В непрозрачном плоском слое толщиной $h$ просверлено отверстие, форма боковой поверхности которого представляет собой усечённый конус с диаметрами оснований $d$ и $D$, ось которого перпендикулярна плоским поверхностям слоя. Боковая поверхность конуса посеребрена и идеально отражает падающий на неё свет. За слоем на расстоянии $L$ от ближайшей к нему плоской поверхности слоя находится плоский экран.  Система освещается параллельным потоком света, направленным вдоль оси конуса. Геометрические параметры $h, d, D$ и $L$ связаны соотношениями: $D \ll h \ll L$, $D = 4d$.
Изобразите картину, наблюдаемую на экране. На рисунке укажите все характерные геометрические размеры.
Как изменится картина из пункта 1, если между слоем и экраном поместить тонкую собирающую линзу? Фокусное расстояние линзы $F = L/2$, главная оптическая ось линзы совпадает с осью конуса, экран расположен в фокальной плоскости линзы. все характерные геометрические размеры должны быть выражены через $d$, $h$ и $L$.
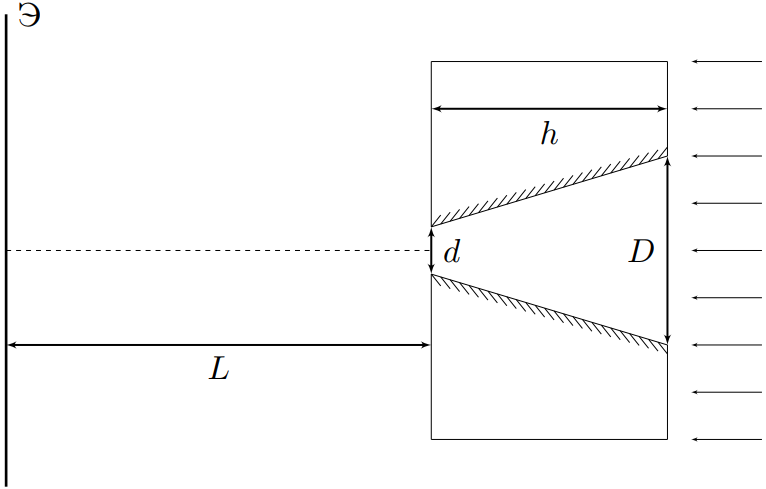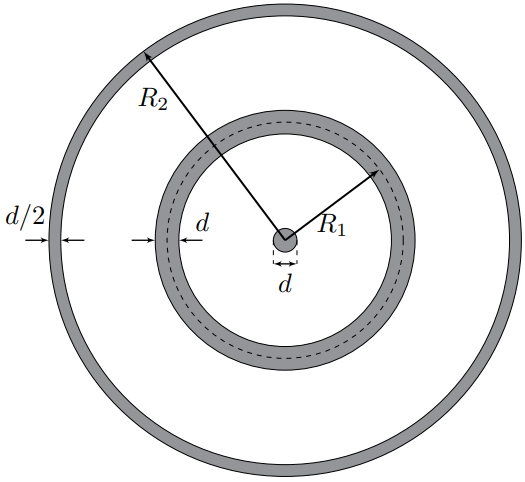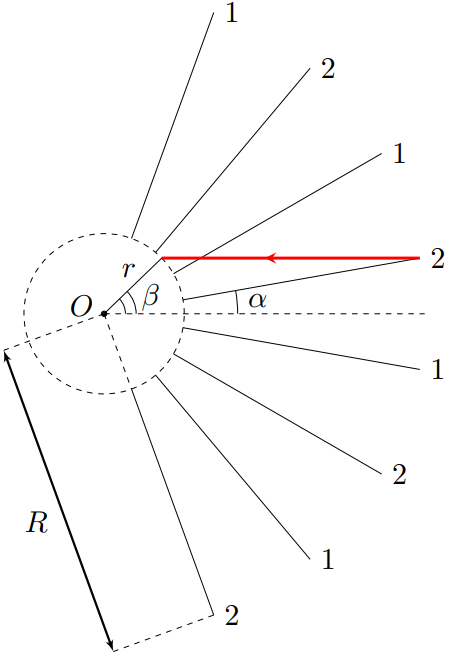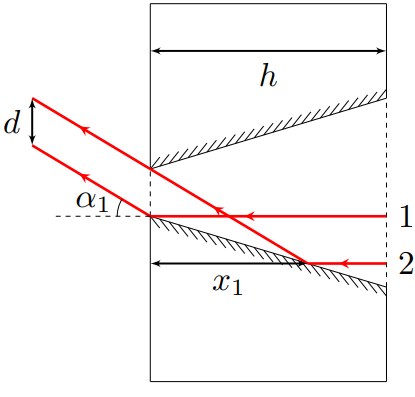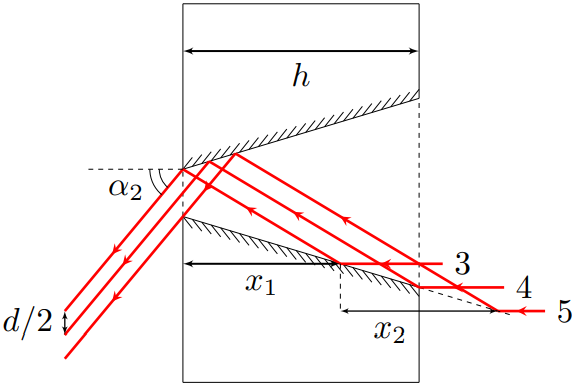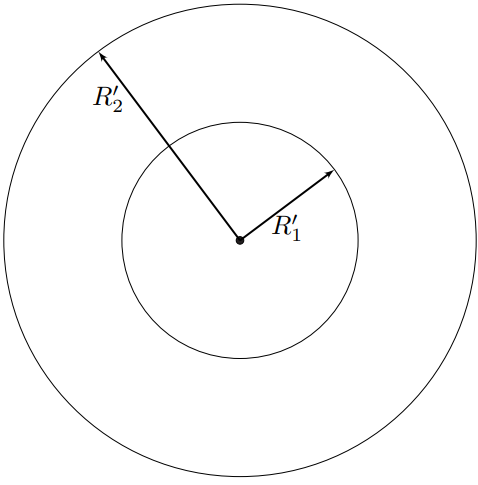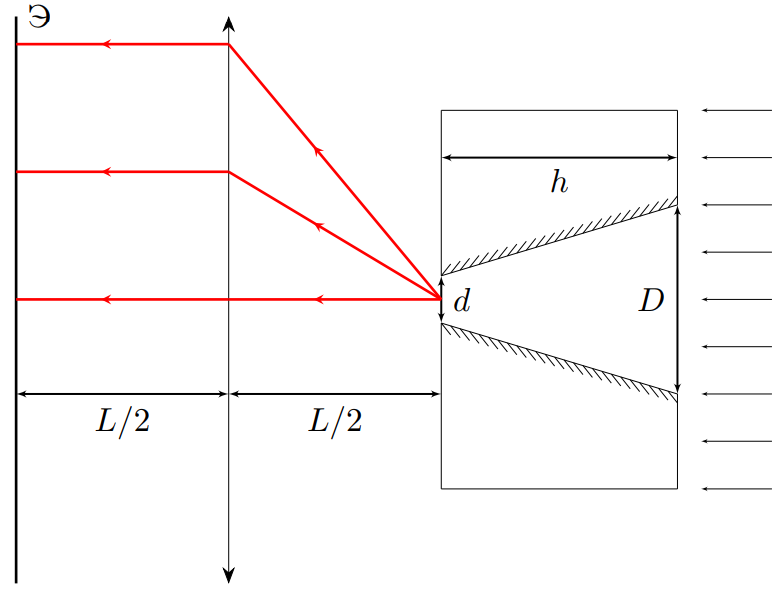
Изобразите картину, наблюдаемую на экране. На рисунке укажите все характерные геометрические размеры.
Решение: Рассмотрим пучок лучей падающих на правое (по рисунку) основание конуса диаметром $D$. Часть лучей, идущих в пределах круга диаметром $d$ с центром на оси конуса, проходит без препятствий и образует на экране круглое пятно того же диаметра.Остальные лучи, прошедшие через входное сечение конуса, испытывают не менее одного отражения от боковой поверхности конуса. Поскольку оптическая схема имеет осевую симметрию, то эти, испытавшие отражения, лучи будут образовывать кольца, с центром в точке пересечения экрана осью конуса. Выясним количество и геометрию этих колец (радиусы и ширину колец, а также возможность их перекрытия друг с другом). Первое решение: Рассмотрим луч, падающий на самый край входного сечения конуса. До попадания на экран он испытает максимальное количество отражений от боковой поверхности конуса. После каждого отражения от зеркальной поверхности угол между лучоми осью конуса увеличивается на $2\alpha$, где $\mbox{tg}\alpha=\displaystyle\frac{D-d}{2h}=\displaystyle\frac{3d}{2h}$. Применим для определения числа отражений известный в оптике метод, когда вместо отражения луча от поверхности и изменения его направления, рассматриваем прямую линию луча, отражая вместо него в границе раздела область пространства. При этом вместо ломаной и равнобокой трапеции, соответствующей осевому сечению конуса, получится луч и система трапеций (см. рис. 1). Малые и большие основания трапеций при этом почти соответствуют сторонам многоугольников, вписанных в две концентрические окружности.Радиус внутренней ($r$) и внешней ($R$) окружностей определяются из соотношений: $d = 2r\sin\alpha$ и $D = 2R\sin\alpha$. Тогда отношение радиусов окружностей равно отношению соответственных диаметров конуса: $R=4r$. Также несложно получить соотношение: $h=(R-r)\cos\alpha=3r\cos\alpha$.  Пусть угол, который образует выбранный луч с радиусом в точке пересечения внутренней окружности равен $\beta$, тогда $\sin\beta = 4\sin\alpha$. Искомое число отражений луча равно целой части отношения: $$x= \displaystyle\frac{\beta +\alpha}{2\alpha}{.}$$Если применить условие $D\ll h$, получим, что $\beta \ll 1$, следовательно, $\beta \approx 4\alpha$ и $x\approx2,5$. Численное значение величины $x$ можно использовать для нахождения числа колец и их ширин. Целая часть соответствует числу полных колец ширины $d$ (вместе с центральным пятном диаметра $d$). Дробная часть соответствует ширине (в единицах $d$) последнего неполного наблюдаемого кольца наибольшего радиуса.Таким образом, при $x = 2,5$, на экране помимо центрального пятна наблюдается еще два кольца. Первое кольцо имеет ширину $d$ (полное) и радиус средней линии $R_1 = 2\alpha L =\displaystyle\frac{3dL}{h}$ (см. рис.). Второе кольцо имеет ширину $d/2$, что соответствует в рамках приближения дробной части числа $x$, и радиус внешней границы $R_2 = 4\alpha L=\displaystyle\frac{6dL}{h}$. Второе решение: Рассмотрим влияние «конического зеркала» на параллельный его оси пучок световых лучей. Учитывая очевидную симметрию картины относительно вращений вокруг оси конуса, рассмотрим одно его осевое сечение и лучи, падающие только на одну из боковых сторон получившейся в сечении трапеции.Обозначим угол полураствора конуса $\alpha$. Из геометрии находим $\mbox{tg}\alpha=\displaystyle\frac{D-d}{2h}=\displaystyle\frac{3d}{2h}$. Так как $D\ll h$, то $\alpha$ и все углы того же порядка можно считать малыми. Тогда $\alpha=\displaystyle\frac{3d}{2h}$.

Как изменится картина из пункта 1, если между слоем и экраном поместить тонкую собирающую линзу? Фокусное расстояние линзы $F = L/2$, главная оптическая ось линзы совпадает с осью конуса, экран расположен  в фокальной плоскости линзы.
Темы:
T, Оптика, Геометрическая оптика, Всероссийские, Зеркало, Отражение